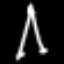
Label: The Eiffel Tower